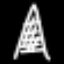
Label: The Eiffel Tower